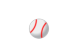
baseball